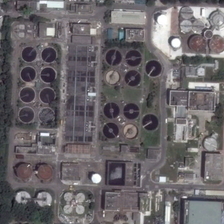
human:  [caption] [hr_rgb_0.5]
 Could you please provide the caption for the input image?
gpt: many storage tanks are near several buildings and some green trees .

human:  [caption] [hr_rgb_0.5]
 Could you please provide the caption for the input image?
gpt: a large number of different sizes of storagetanks on the road in a piece of land .

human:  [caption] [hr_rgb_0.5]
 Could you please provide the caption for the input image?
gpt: many storage tanks are near several buildings and some green trees .

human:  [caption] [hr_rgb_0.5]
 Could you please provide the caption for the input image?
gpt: a lot of houses and trees are beside a lot of oil tanks .

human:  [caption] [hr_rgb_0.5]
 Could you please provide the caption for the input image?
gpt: a large number of different sizes of storagetanks on the road in a piece of land .